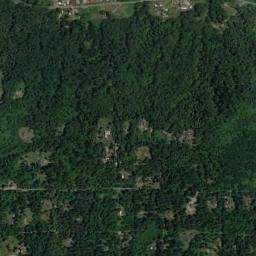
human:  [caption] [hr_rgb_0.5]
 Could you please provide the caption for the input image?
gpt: A large dense mixed dark green and light green forest .

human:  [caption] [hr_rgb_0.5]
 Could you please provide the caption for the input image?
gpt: There are some crisscross paths on this land .

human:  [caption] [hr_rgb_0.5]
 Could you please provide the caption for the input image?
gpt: The forest has a lot of dense dark green trees, Some clearings and houses and a road goes through the forest .

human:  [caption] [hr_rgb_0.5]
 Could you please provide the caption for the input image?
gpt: The forest is next to the bare land .

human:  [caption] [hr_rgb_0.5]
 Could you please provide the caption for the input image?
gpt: A dense forest with many green trees .